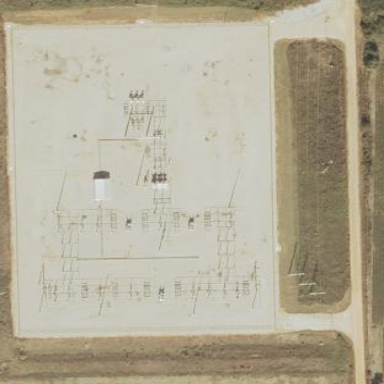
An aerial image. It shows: Outdoor power substation with fence surrounding it. The substation operates at the transmission level.